Question: I want to put such an image in a 'wx.Panel' :
- The animals should be "buttons" so that if I click on them, their image changes, and if I reclick, the image returns to normal (thus the animals can be considered as simple 'BitmapToggleButtons', as suggested by another question here on SO)- This panel should be resized/rescaled (all all the children images / togglebuttons too!) keeping the aspect ratio, if the parent 'wx.Panel' is resized to something smaller for example (like would do the standard : <URL>
I am still a bit lost on :

: I started with something fruitful here <URL>, that's why the bounty.
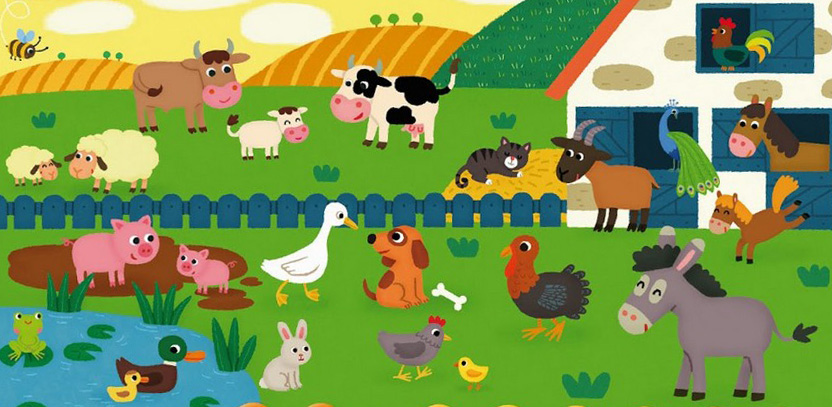
Answer: I solved the problem with :
'''
import wx
from floatcanvas import FloatCanvas
class MyPanel(wx.Panel):
def __init__(self, parent):
super(MyPanel, self).__init__(parent)
self.sizer = wx.BoxSizer(wx.VERTICAL)
self.SetSizer(self.sizer)
# add a canvas
self.Canvas = FloatCanvas.FloatCanvas(self, BackgroundColor = "LIGHT GREY")
self.Canvas.Bind(wx.EVT_SIZE, self.OnSize)
self.sizer.Add(self.Canvas, -1, flag=wx.EXPAND)
# add a toggle button
image_dis = wx.Image('file_disabled.png')
image_ena = wx.Image('file_enabled.png')
img_dis = self.Canvas.AddScaledBitmap(image_dis, (x,-y), Height=image_dis.GetHeight(), Position = 'tl')
img_ena = self.Canvas.AddScaledBitmap(image_ena, (x,-y), Height=image_ena.GetHeight(), Position = 'tl')
img_dis.other = img_ena
img_ena.other = img_dis
img_ena.Visible = False
# bind the toggle button event
img_dis.Bind(FloatCanvas.EVT_FC_LEFT_UP, self.OnToggle)
img_ena.Bind(FloatCanvas.EVT_FC_LEFT_UP, self.OnToggle)
def OnToggle(self, button):
button.other.Visible = True
button.Visible = False
self.Canvas.Draw(True)
def OnSize(self, event):
event.Skip()
wx.CallLater(1, self.Canvas.ZoomToBB)
'''